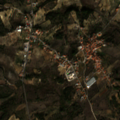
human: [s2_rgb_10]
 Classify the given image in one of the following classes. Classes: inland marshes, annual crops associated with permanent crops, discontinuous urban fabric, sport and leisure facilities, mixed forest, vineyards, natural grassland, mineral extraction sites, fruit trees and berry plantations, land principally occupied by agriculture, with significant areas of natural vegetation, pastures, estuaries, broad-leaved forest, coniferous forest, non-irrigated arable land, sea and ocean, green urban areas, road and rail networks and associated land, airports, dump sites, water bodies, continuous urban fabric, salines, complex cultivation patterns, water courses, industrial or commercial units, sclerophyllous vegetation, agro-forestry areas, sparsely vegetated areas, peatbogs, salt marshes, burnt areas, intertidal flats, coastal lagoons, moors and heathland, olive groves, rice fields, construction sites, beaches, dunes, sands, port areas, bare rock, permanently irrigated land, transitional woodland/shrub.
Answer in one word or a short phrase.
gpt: discontinuous urban fabric, olive groves, complex cultivation patterns, land principally occupied by agriculture, with significant areas of natural vegetation